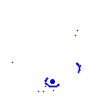
Particle: electron